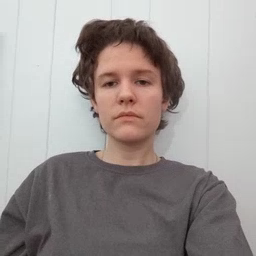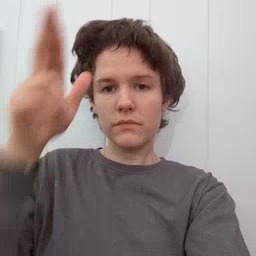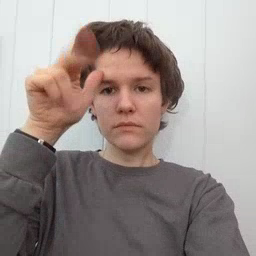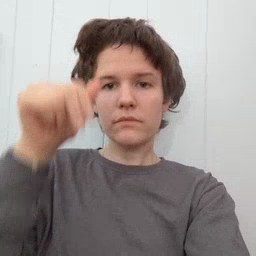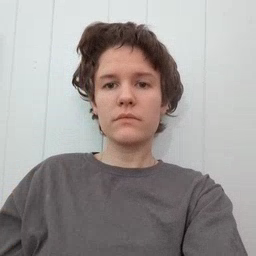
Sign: horse